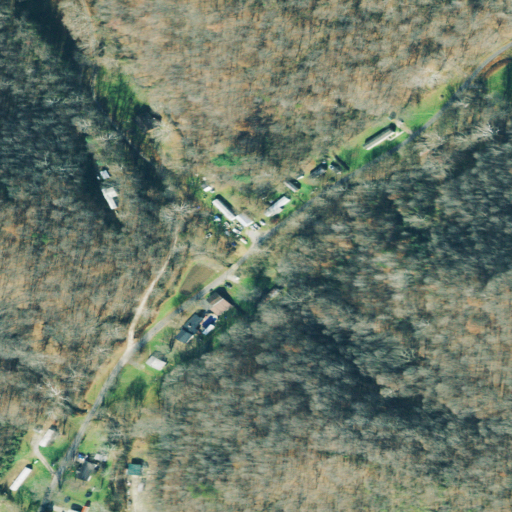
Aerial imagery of valley in Ohio named Woltz Hollow containing deciduous forest, open development, mixed forest, low intensity development, medium intensity development, and pasture